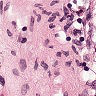
Metastatic tissue present: no